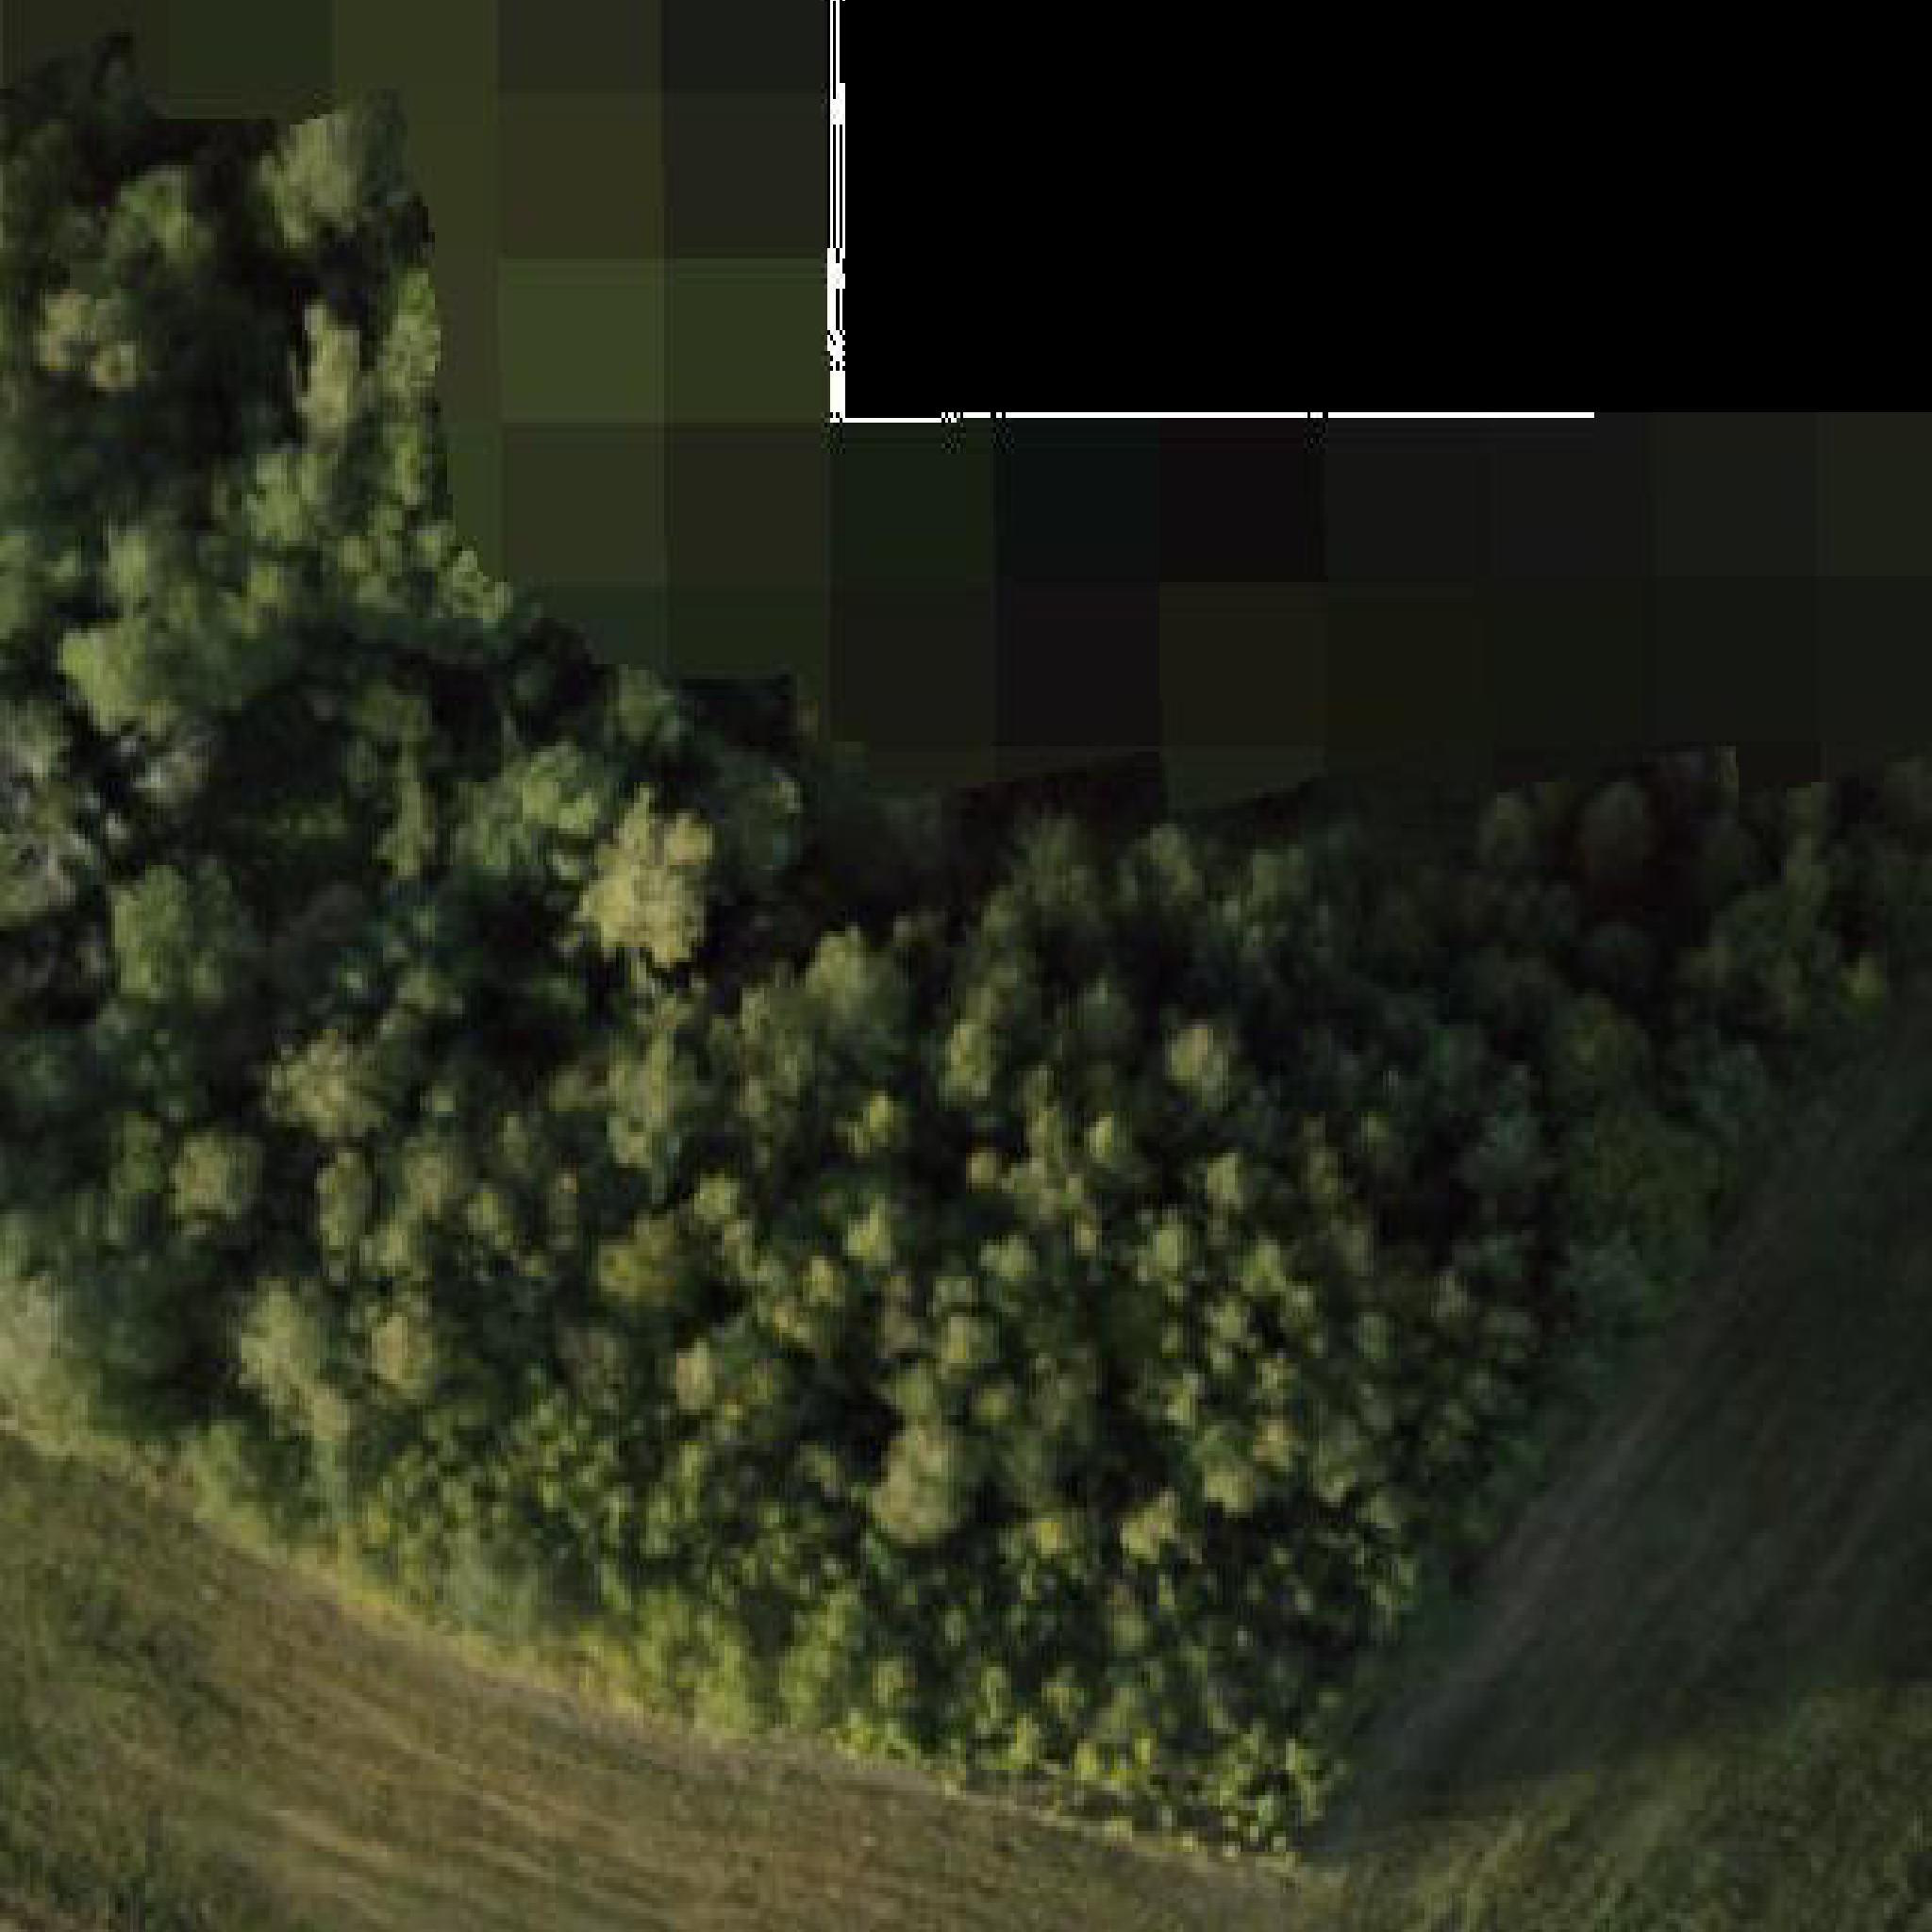
Biome: Sarmatic mixed forests